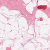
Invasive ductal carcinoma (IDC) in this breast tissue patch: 0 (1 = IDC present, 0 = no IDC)